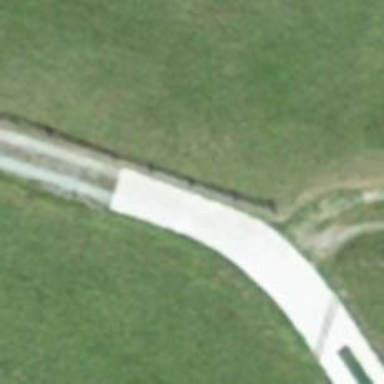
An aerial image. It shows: Track with grade 4 track type.